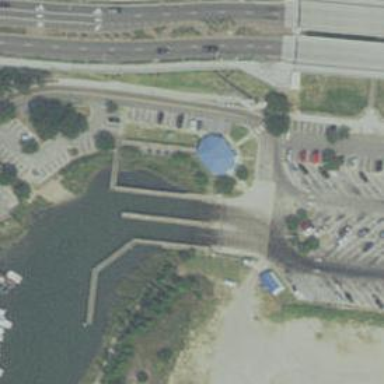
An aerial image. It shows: Slipway on leisure land.